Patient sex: M
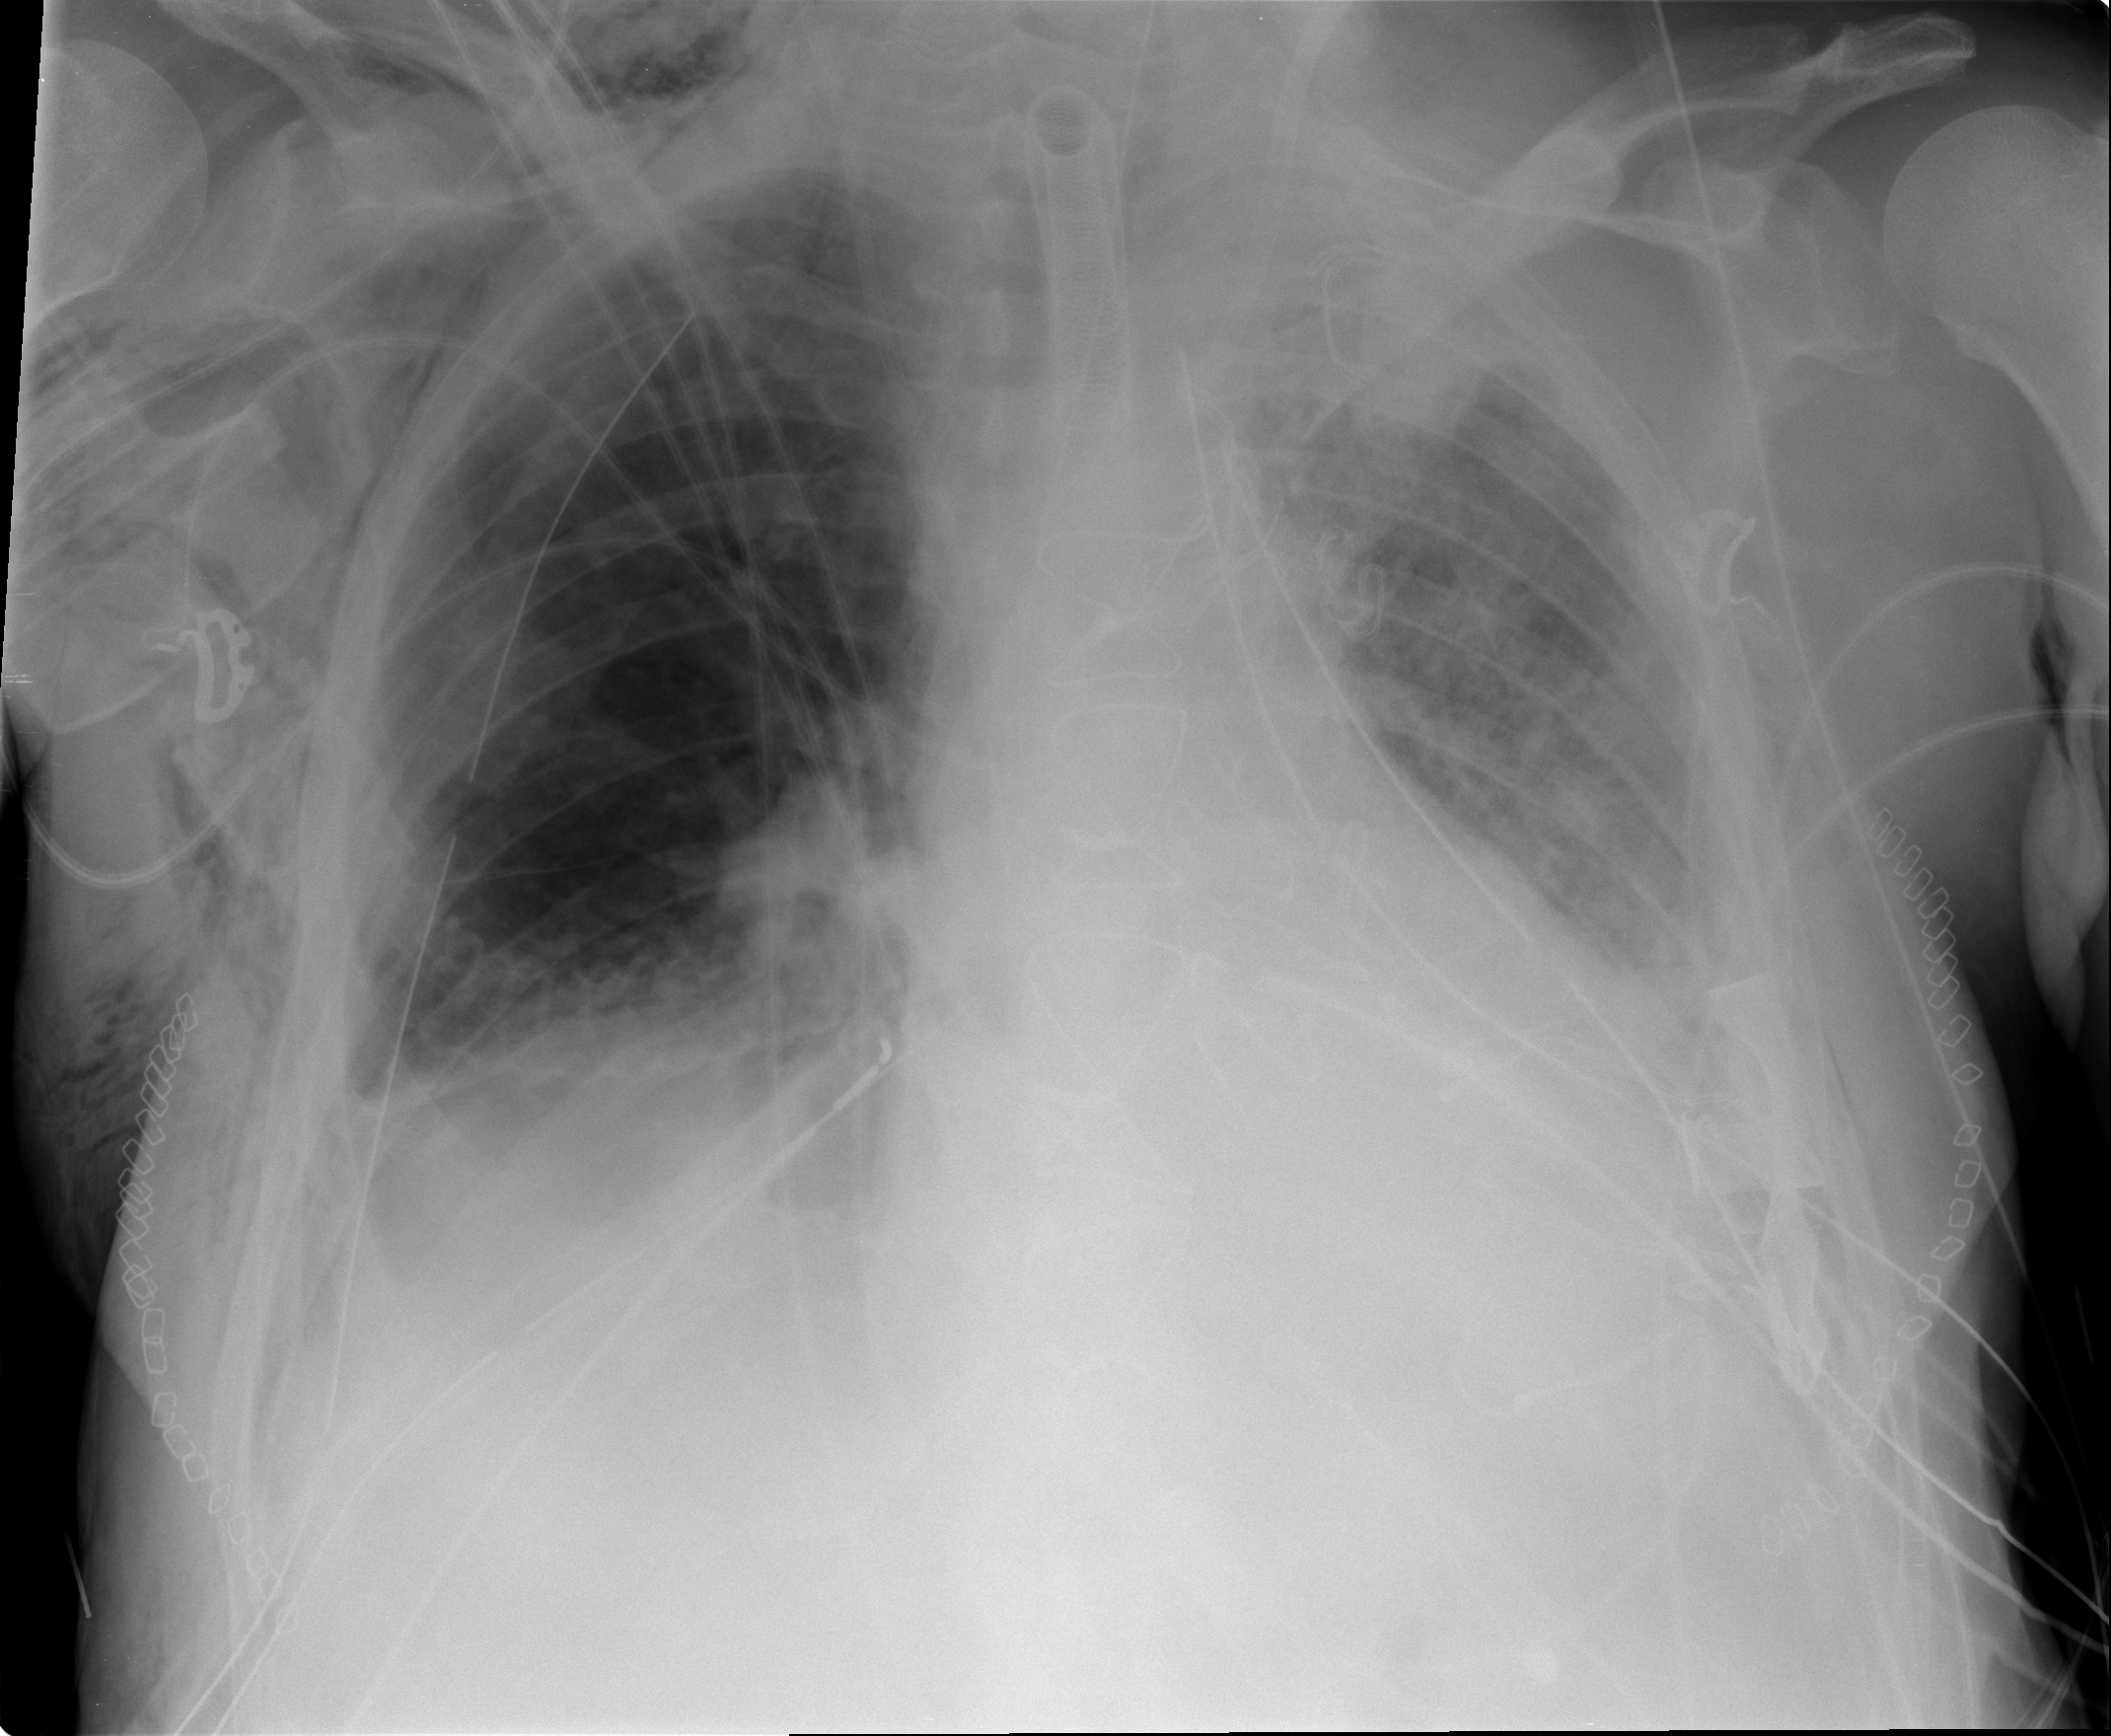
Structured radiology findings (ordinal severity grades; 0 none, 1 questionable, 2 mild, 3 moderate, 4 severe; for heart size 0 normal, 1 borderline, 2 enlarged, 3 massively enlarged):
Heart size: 2
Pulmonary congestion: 3
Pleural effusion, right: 2
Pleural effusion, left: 2
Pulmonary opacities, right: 2
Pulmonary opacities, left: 3
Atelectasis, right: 2
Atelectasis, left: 2